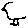
Label: bird